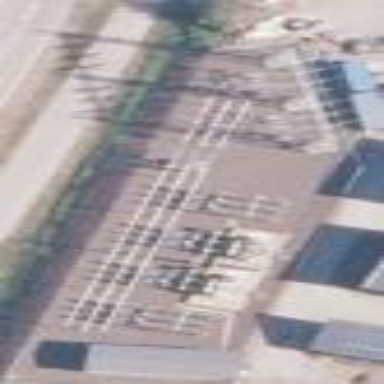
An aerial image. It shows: Power substation.